Field crop: maize
Growth stage: 2
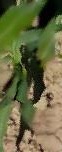
Species: maize